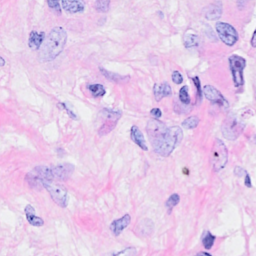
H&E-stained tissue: Breast